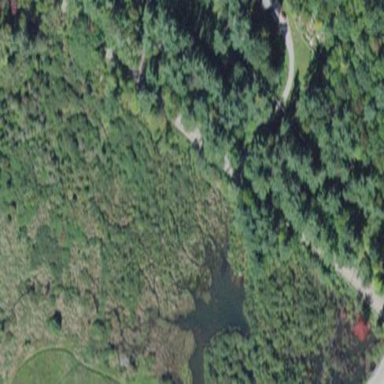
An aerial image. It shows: Swampy wetland area.